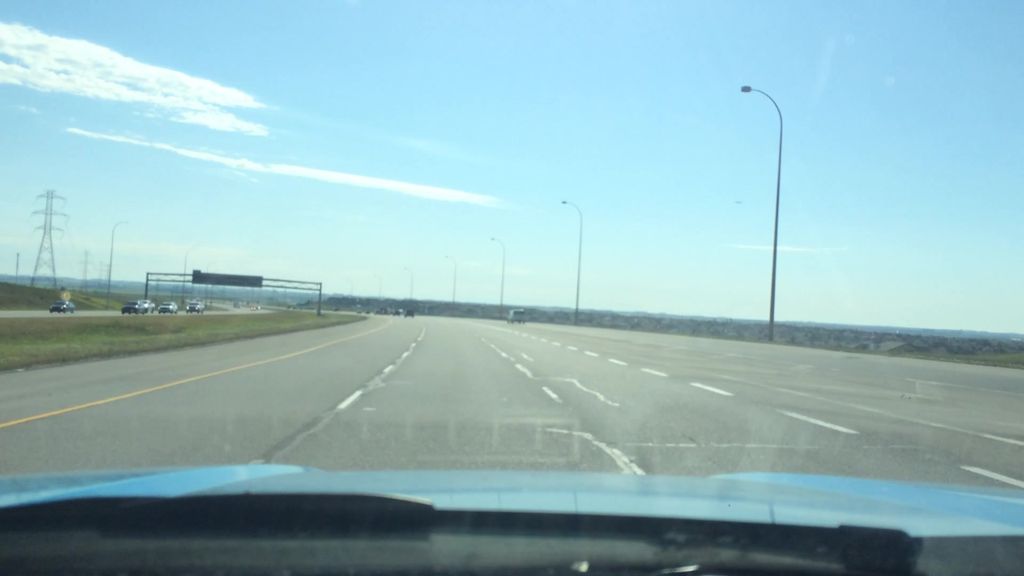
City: calgary